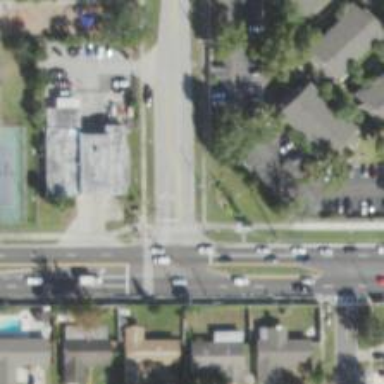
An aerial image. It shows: Left sidewalk along asphalt tertiary road.